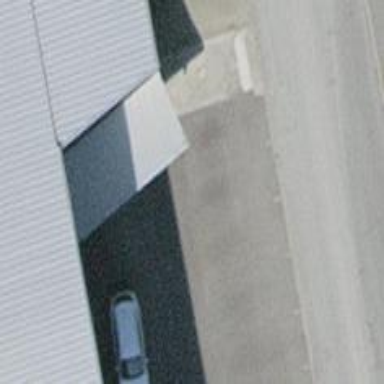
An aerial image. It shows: View of roof of building.